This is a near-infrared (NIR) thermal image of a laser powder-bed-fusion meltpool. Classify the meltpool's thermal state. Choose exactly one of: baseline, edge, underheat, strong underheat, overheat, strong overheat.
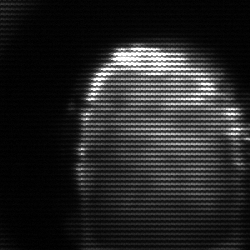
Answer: baseline